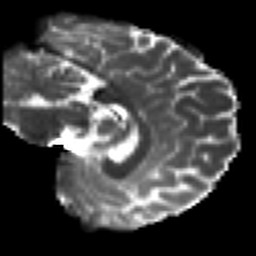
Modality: T2w
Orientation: sagittal
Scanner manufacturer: siemens
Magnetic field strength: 3 T
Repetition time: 7.8 s
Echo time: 0.09 s